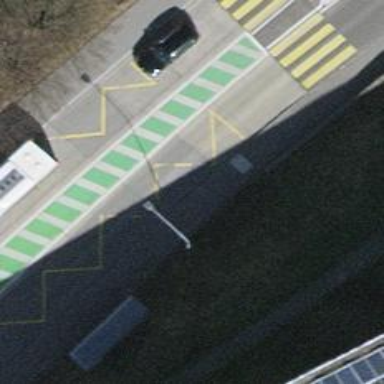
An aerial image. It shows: Bus stop with platform for public transport.